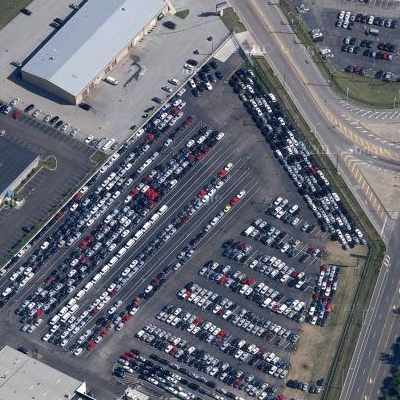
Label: Parking